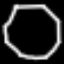
Label: octagon